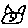
Label: cat